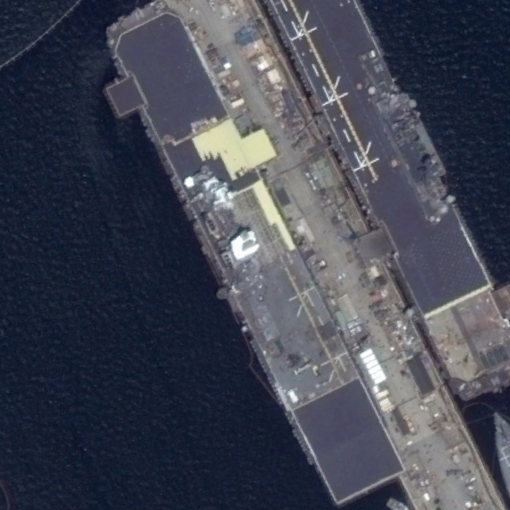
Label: assault